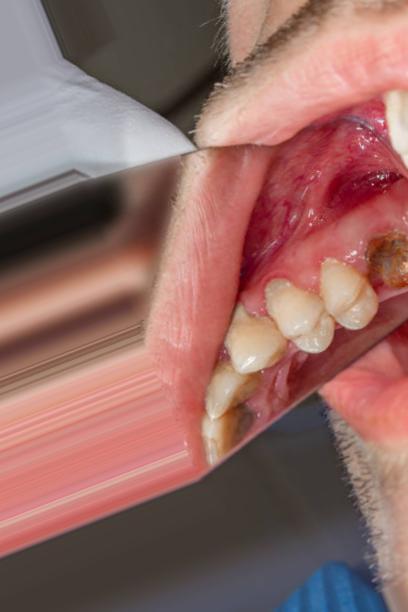
Condition: Caries